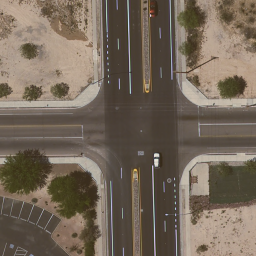
Label: intersection